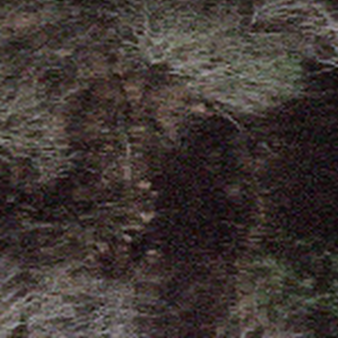
Label: other